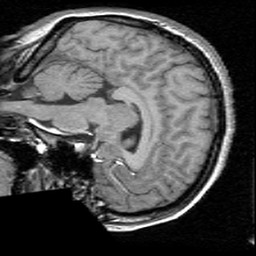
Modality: T1w
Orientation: sagittal
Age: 24
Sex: female